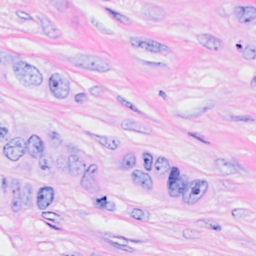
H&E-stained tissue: Breast